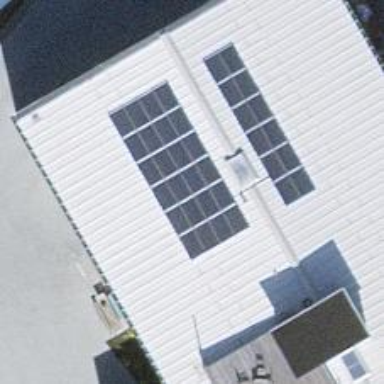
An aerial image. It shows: Solar power generator using photovoltaic panels.